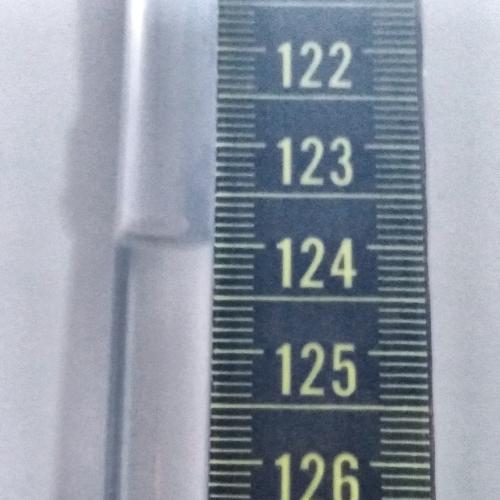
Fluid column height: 124.0 cm